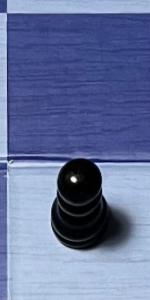
Label: Pawn_Black